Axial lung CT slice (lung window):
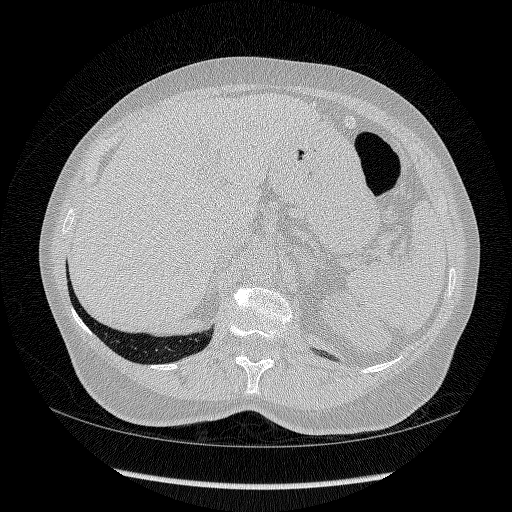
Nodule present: no